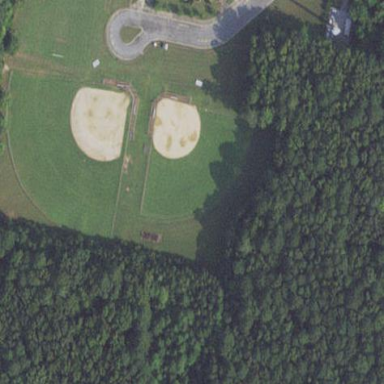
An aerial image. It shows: Grass baseball pitch for leisure and sport.